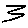
Label: zigzag